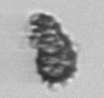
Label: Syracosphaera_pulchra